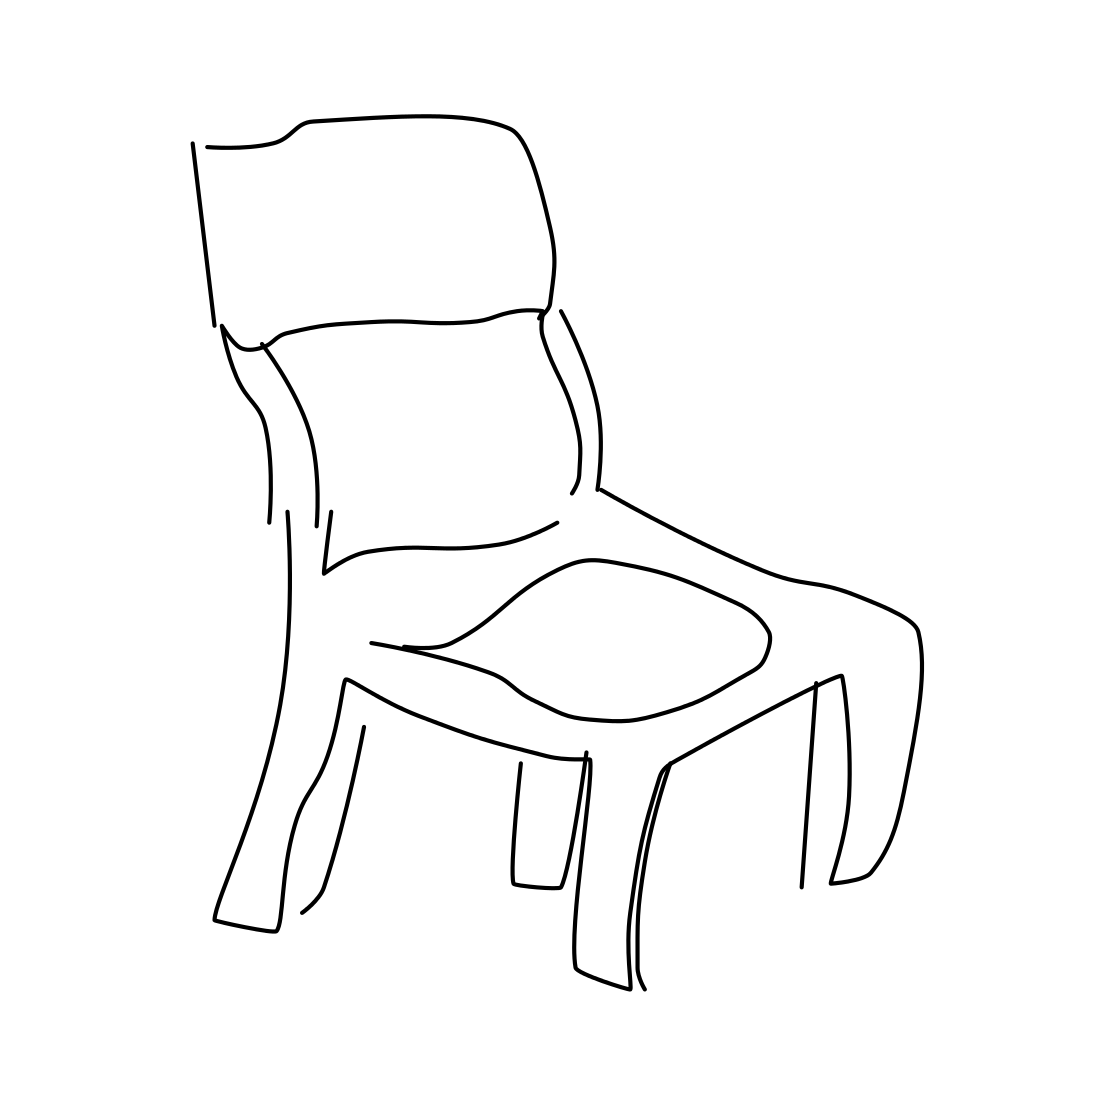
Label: chair